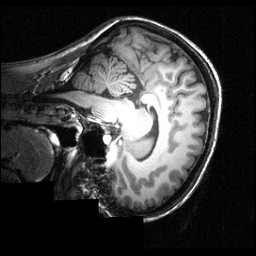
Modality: T1w
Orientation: sagittal
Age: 27
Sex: female
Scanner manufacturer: siemens
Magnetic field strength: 3.951 T
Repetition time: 1.5 s
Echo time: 0.00335 s